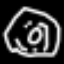
Label: donut